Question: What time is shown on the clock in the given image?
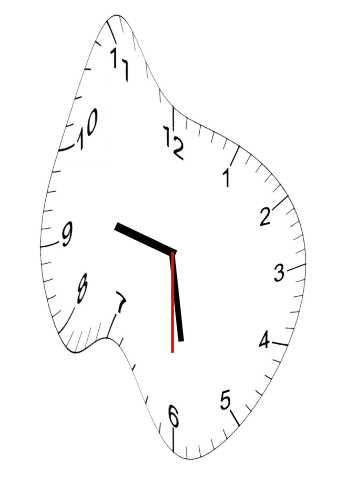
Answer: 09:28:30